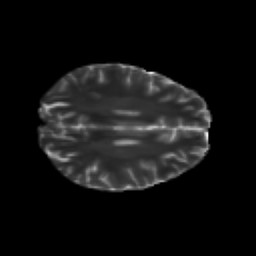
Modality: T2w
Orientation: axial
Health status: healthy
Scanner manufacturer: siemens
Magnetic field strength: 3 T
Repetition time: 10 s
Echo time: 0.092 s